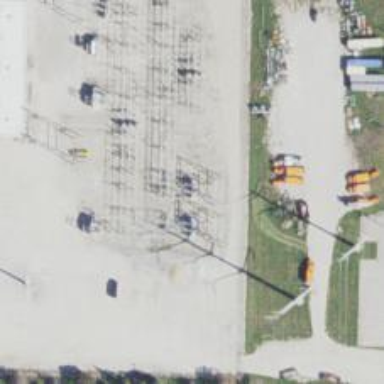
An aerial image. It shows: Switch used for power control.